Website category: phone
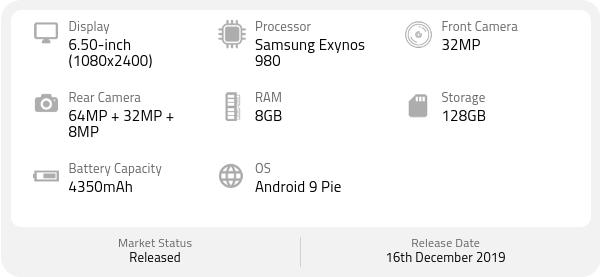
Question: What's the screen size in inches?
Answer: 6.50-inch

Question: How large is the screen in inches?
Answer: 6.50-inch

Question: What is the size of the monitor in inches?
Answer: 6.50-inch

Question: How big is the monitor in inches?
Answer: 6.50-inch

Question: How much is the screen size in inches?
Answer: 6.50-inch

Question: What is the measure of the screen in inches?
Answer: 6.50-inch

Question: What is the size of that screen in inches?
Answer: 6.50-inch

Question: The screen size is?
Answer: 6.50-inch

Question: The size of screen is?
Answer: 6.50-inch

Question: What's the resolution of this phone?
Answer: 1080x2400

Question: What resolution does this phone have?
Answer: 1080x2400

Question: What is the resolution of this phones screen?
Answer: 1080x2400

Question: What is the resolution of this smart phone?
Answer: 1080x2400

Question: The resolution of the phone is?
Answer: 1080x2400

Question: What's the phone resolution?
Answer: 1080x2400

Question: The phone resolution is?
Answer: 1080x2400

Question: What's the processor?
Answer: Samsung Exynos 980

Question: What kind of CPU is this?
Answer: Samsung Exynos 980

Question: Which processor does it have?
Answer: Samsung Exynos 980

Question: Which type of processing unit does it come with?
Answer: Samsung Exynos 980

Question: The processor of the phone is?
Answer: Samsung Exynos 980

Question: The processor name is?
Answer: Samsung Exynos 980

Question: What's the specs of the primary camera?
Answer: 64MP + 32MP + 8MP

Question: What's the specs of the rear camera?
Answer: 64MP + 32MP + 8MP

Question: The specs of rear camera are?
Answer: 64MP + 32MP + 8MP

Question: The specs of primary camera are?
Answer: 64MP + 32MP + 8MP

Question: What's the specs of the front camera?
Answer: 32MP

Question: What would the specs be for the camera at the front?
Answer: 32MP

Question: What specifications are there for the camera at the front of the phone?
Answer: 32MP

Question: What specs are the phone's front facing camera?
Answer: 32MP

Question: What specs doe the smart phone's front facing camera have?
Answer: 32MP

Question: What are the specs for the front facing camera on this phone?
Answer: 32MP

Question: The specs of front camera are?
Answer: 32MP

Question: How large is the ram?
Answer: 8GB

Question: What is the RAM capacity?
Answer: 8GB

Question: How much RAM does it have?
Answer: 8GB

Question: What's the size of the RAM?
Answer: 8GB

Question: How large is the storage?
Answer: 128GB

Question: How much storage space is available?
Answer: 128GB

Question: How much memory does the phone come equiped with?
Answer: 128GB

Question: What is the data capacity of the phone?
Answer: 128GB

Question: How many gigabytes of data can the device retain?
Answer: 128GB

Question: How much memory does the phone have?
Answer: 128GB

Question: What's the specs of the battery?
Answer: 4350mAh

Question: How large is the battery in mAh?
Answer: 4350mAh

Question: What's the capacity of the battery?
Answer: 4350mAh

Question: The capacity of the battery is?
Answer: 4350mAh

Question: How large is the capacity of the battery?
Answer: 4350mAh

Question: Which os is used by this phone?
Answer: Android 9 Pie

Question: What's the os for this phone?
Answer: Android 9 Pie

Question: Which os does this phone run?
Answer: Android 9 Pie

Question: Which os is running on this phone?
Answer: Android 9 Pie

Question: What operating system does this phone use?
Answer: Android 9 Pie

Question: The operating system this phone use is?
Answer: Android 9 Pie

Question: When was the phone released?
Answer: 16th December 2019

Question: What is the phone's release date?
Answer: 16th December 2019

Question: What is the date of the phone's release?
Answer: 16th December 2019

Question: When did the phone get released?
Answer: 16th December 2019

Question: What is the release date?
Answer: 16th December 2019

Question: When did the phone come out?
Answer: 16th December 2019

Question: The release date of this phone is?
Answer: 16th December 2019